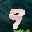
Label: 9